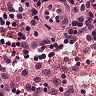
Metastatic tissue present: no